Field crop: maize
Growth stage: 2
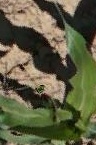
Species: maize